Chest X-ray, AP view. Patient: 42 years old, sex M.
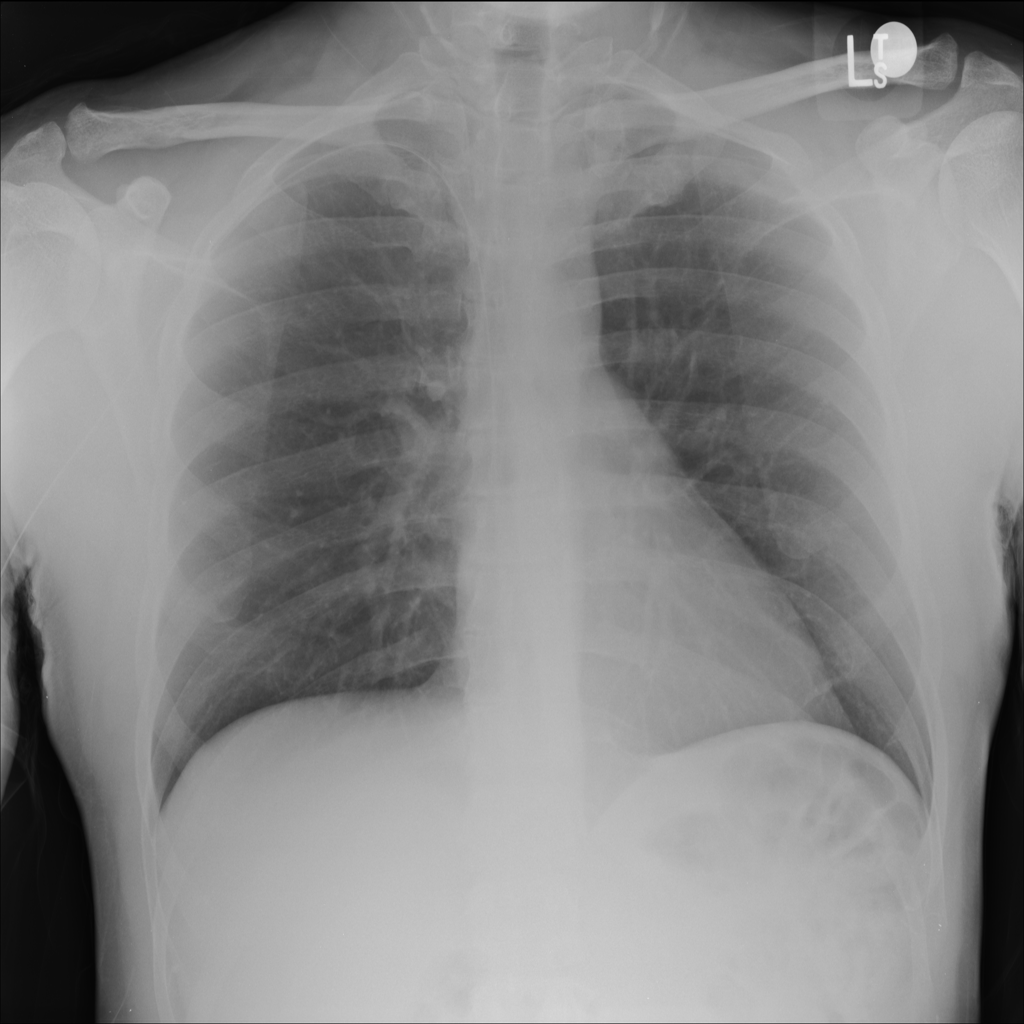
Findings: No Finding